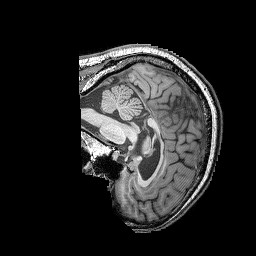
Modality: T1w
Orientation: sagittal
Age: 54
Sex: female
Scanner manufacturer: siemens
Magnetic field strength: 3 T
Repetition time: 2.25 s
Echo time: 0.00411 s